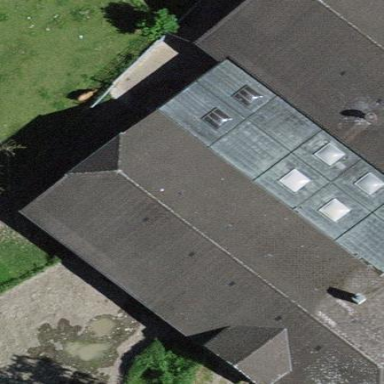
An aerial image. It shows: Barn.